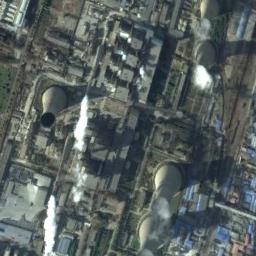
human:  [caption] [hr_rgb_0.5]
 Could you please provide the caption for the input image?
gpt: Here are three thermal power stations, two of which are emitting smoke .

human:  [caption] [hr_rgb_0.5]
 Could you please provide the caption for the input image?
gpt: There are many buildings of different shapes next to the thermal power station .

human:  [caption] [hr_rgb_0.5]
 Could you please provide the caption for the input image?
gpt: The thermal power station is next to some buildings with white mist above .

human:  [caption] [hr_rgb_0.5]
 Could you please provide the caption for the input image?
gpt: In the thermal power plant, there are a factory building and many mechanical equipment, pipelines, Five cooling towers and two chimneys  All but one cooling tower are working .

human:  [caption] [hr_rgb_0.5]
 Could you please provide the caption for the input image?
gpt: There are many buildings and several chimneys on the thermal power station .